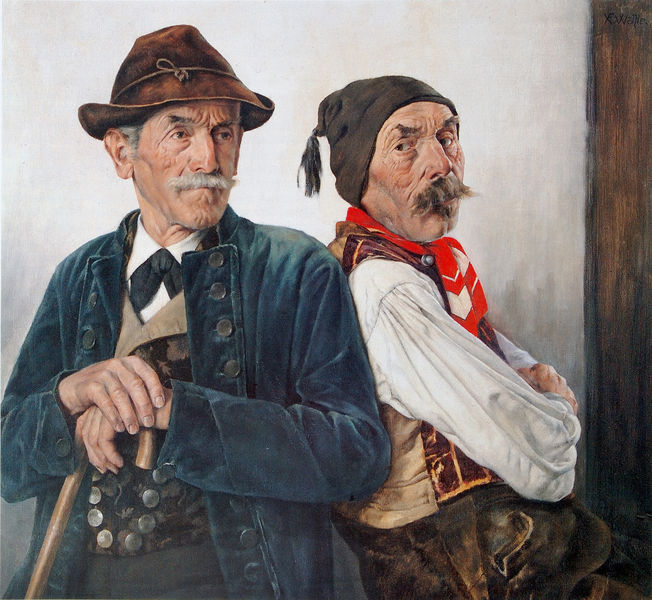
Titel: Zwei alte Bauern
Künstler: Franz Xaver Wölfle
Standort: München
Institution: Bayerische Staatsgemäldesammlungen
Schlagwörter: adler, blau, dunkel, gemälde, hand, mann, schatten, weiß, sitzen, braun, fenster, grau, holz, hut, hüte, licht, mund, männer, nase, profil, rücken, stirn, zimmer, blick, rot, schal, tuch, beige, malerei, schleife, alt, bart, bärte, hemd, hose, jacke, kappe, mütze, schnurrbart, wand, alte, arm, arme, augen, blicke, falten, gesicht, kragen, samt, bildnis, hände, portrait, porträt, mantel, realismus, paar, kinn, knopf, schulter, bauern, genre, stock, deutschland, zwei, gehstock, stab, kette, romantik, blue, red, hutband, ernst, streng, halstuch, balken, kordel, aufstützen, knöpfe, fliege, knopfleiste, schnauzbart, schnauzer, weste, bauer, doppelbildnis, doppelportrait, doppelporträt, alter, greis, bayern, alpen, schweiz, volk, spazierstock, mürrisch, tracht, uhrkette, leibl, ländlich, wams, hamd, bavaria, trachten, binder, zipfel, zipfelmütze, bommel, hosenträger, wanderstab, wanderstock, brüder, lederhose, tirol, opa, realism, couple, greise, süddeutschland, tradition, joppe, filzhut, janker, krachlederne, münzen, männre, hutschnur, jankerl, samtjacke, schaal, polunder, argwohn, arme verschränkt, citizens, dorfpolitiker, duo, farmers, graue weste, lederhut, müntzen, münzknöpfe, osteuropa, rotes halstuch, schnauzbärte, schnupftuch, tiroler bauern, ungarn, xaver, ähnlich